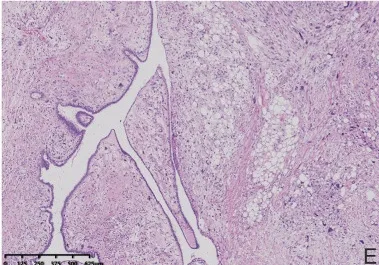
Histopathological and immunohistochemical characteristics of the MPTs. (E) The MPT (left) and pleomorphic liposarcomatous differentiation (right) were mixed without clear boundaries in the primary breast MPT (haematoxylin and eosin staining, 40x).
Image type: pathology (h&e)